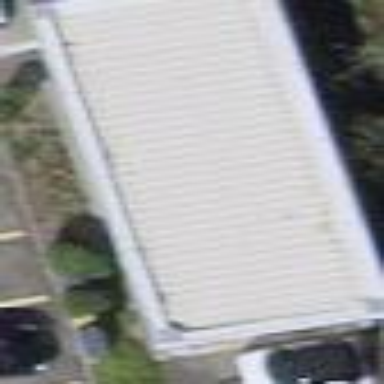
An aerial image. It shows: Building with flat roof.